Field crop: maize
Growth stage: 2
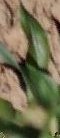
Species: maize